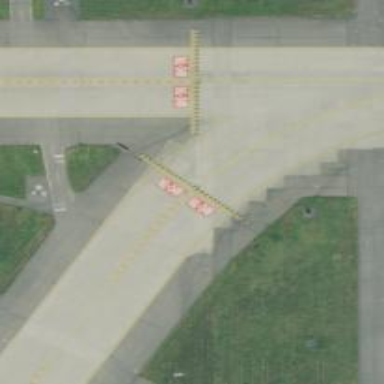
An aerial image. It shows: View of taxiway at the airport.